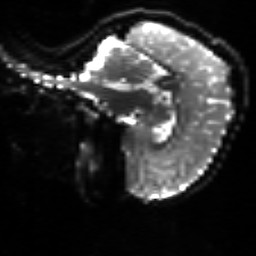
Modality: sbref
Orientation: sagittal
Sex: female
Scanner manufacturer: siemens
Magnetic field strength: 3 T
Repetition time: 5 s
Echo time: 0.071 s